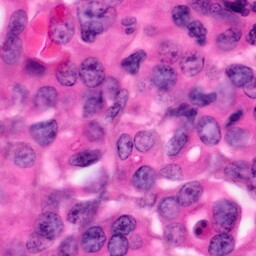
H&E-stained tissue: Pancreatic